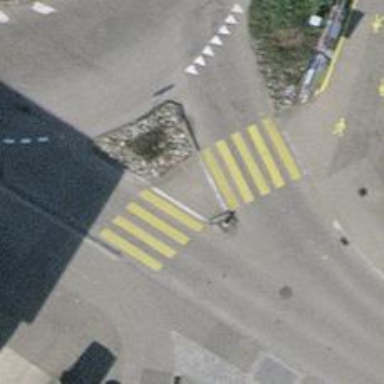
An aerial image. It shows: Marked crossing with island.